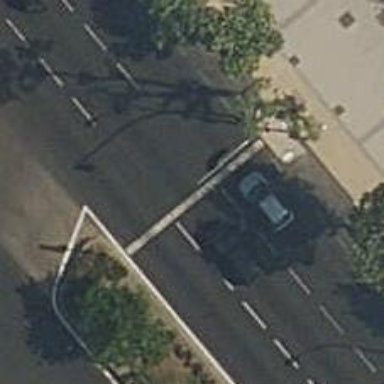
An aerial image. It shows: Road with traffic signals.